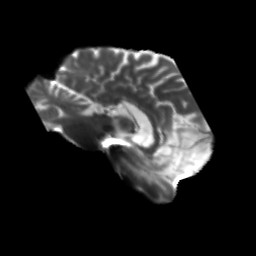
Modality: T2w
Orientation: sagittal
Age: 58
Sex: male
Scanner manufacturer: siemens
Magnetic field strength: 3 T
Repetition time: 5.25 s
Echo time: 0.08 s